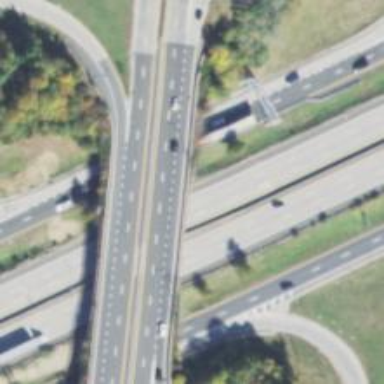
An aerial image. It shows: Bridge over motorway_link.